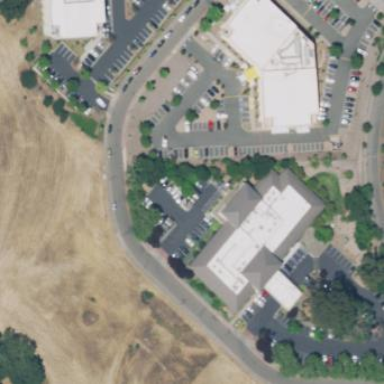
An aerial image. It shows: Commercial building.